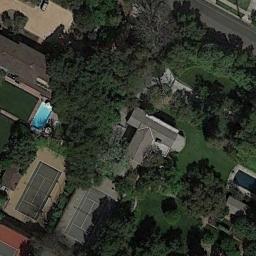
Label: tennis_court